Question: I'm trying to set a custom header on the HttpServletResponse of my Struts 2 action, however it seems to be not producing the desired effect. The response is still being sent with a 200 OK header. Here is my code:
'''
HttpServletResponse response = ServletActionContext.getResponse();
response.reset();
response.setIntHeader("Unauthorized", 401);
response.setContentType("application/json");
response.getWriter().write( jsonString );
'''
These are the resulting headers which I see in firebug:

So, it seems that while the response headers are being correctly set to 401, that isn't having the desired effect, i.e firebug is still showing the resulting headers as 200 OK. What do I need to do to have firebug show 401 unauthorized as the headers?
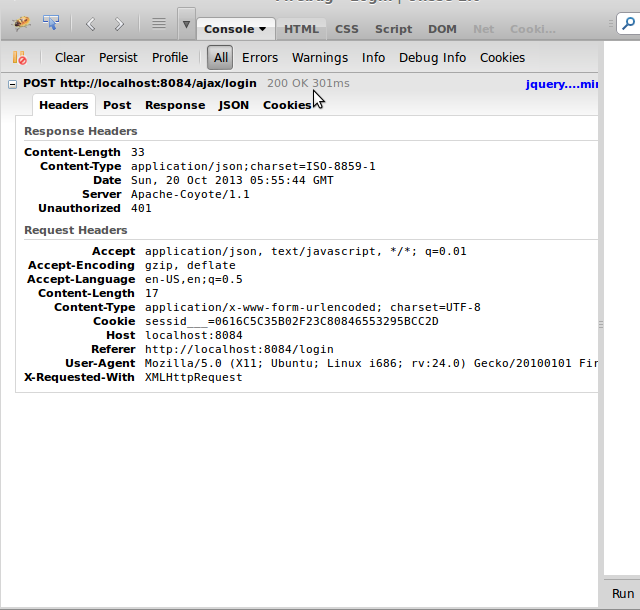
Answer: You already found it, but it would be preferable to do this instead:
'''
response.setStatus(HttpServletResponse.SC_UNAUTHORIZED);
'''
It amounts to the same thing of course, but it is better to use the constants for the sake of maintainability and readability.